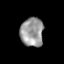
Tissue: prostate
Cell type: T cells
Senescence score: 0.7809
Nuclear area (px): 660
Mean DAPI intensity: 152.277